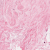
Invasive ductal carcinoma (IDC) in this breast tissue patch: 0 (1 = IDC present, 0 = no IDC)